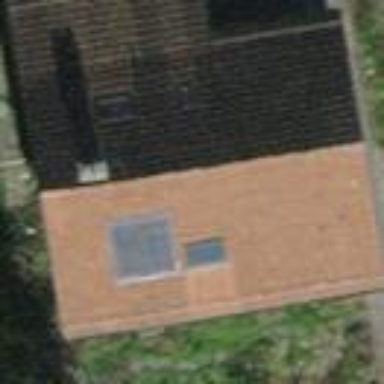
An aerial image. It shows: Building with tiled roof.